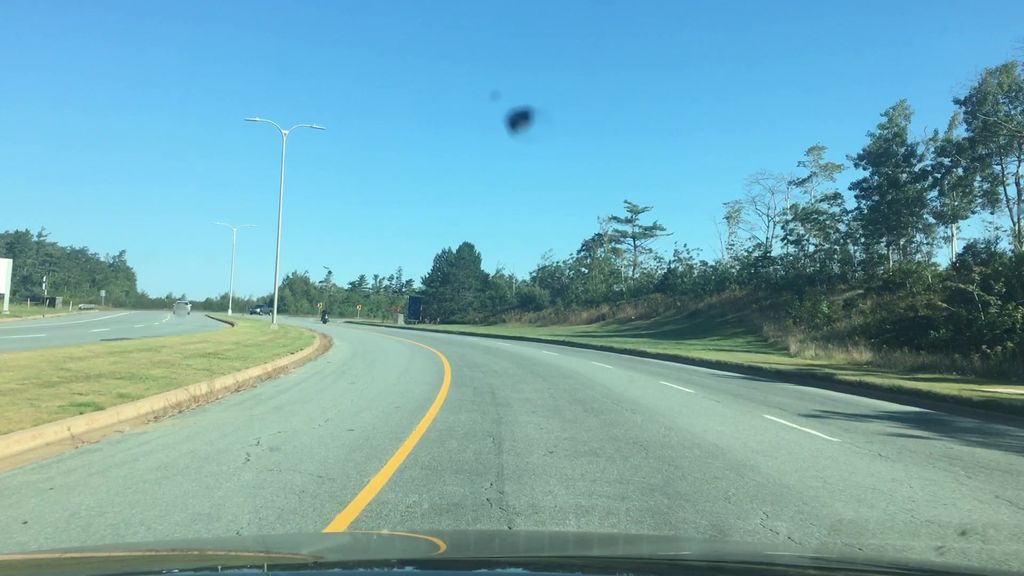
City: halifax